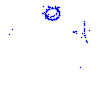
Particle: kaon